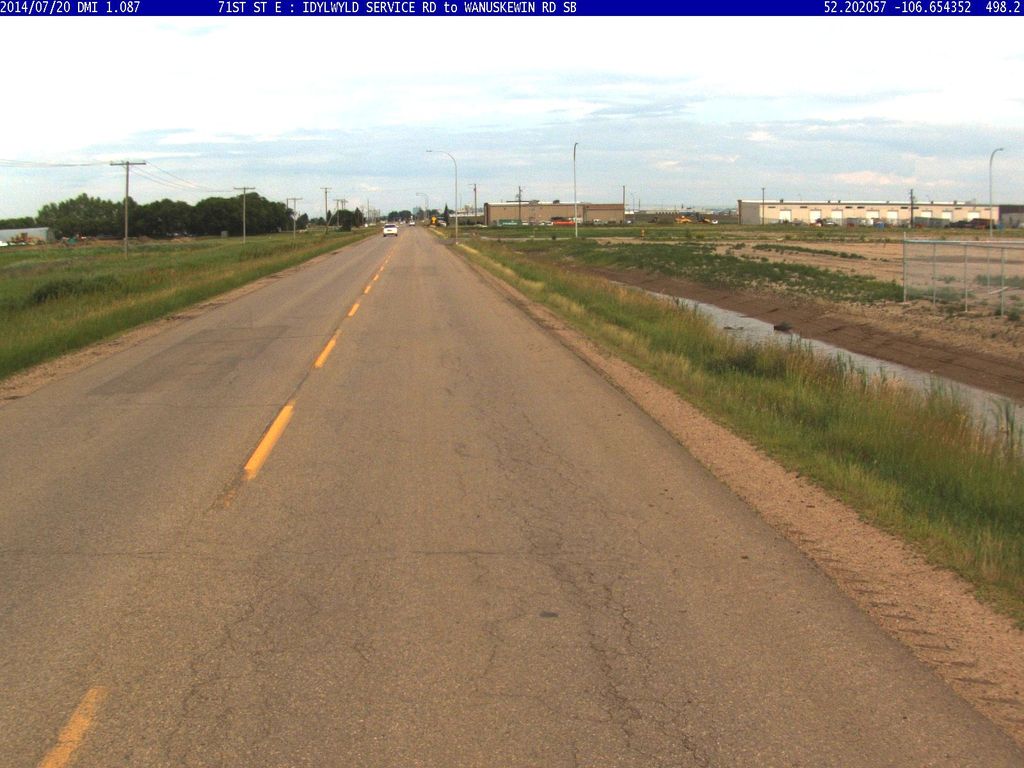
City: saskatoon